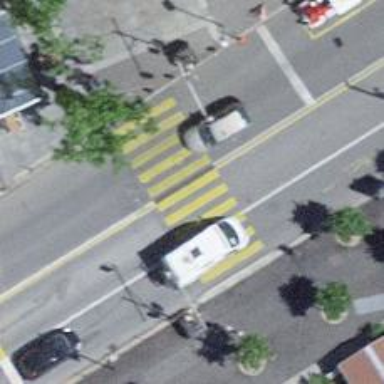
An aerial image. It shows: Asphalt footway with marked crossing equipped with traffic signals.